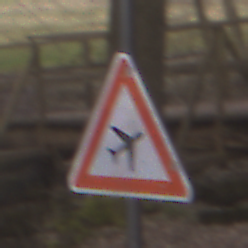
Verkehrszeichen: FlugbetriebLinks
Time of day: MorningAfternoon
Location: Outdoor (Nature)
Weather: Overcast
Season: Autumn
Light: Natural